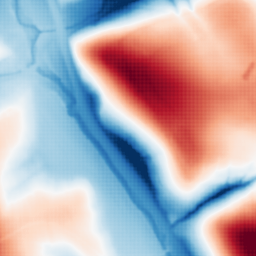
Category: multiscale
Decomposition family: dog
Decomposition parameters: sigma_low: 1
sigma_high: 50
Upsampling method: sinc_blackman
Upsampling parameters: scale: 4
kernel_size: 8
Upsampling scale: 4